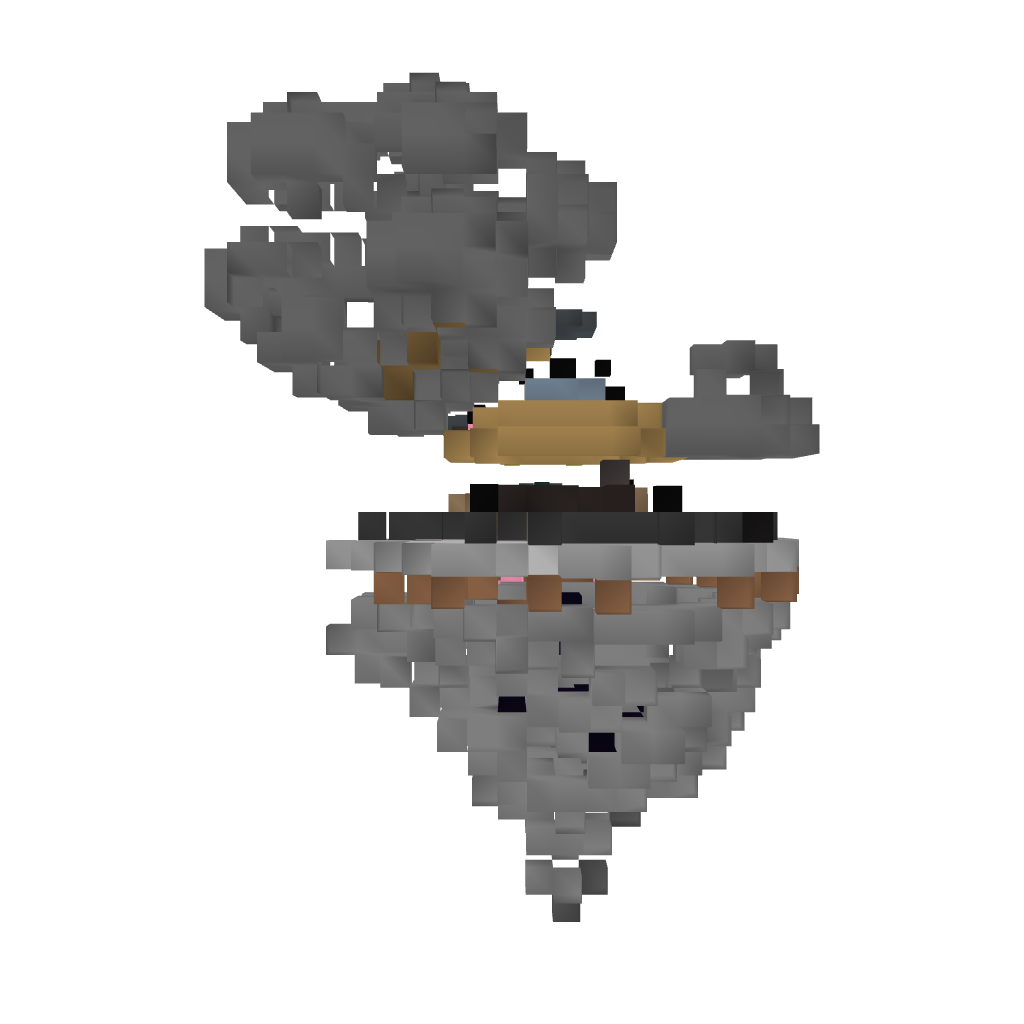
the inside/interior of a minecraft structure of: Flying Pig